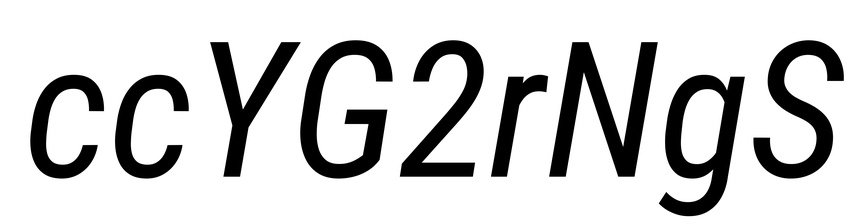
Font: Roboto-Italic_Condensed_Italic